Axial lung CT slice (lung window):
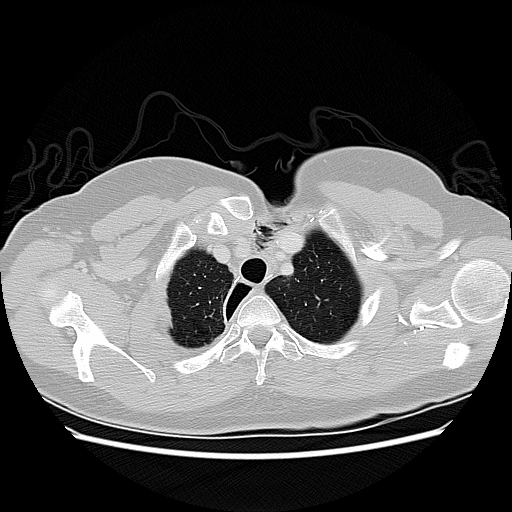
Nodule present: no